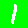
Digit: 1